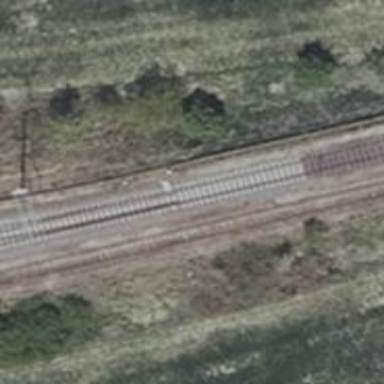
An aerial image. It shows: Railway switch.